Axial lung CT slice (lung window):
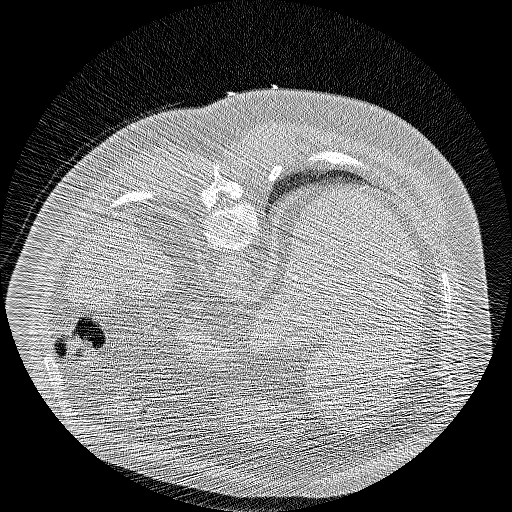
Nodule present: no